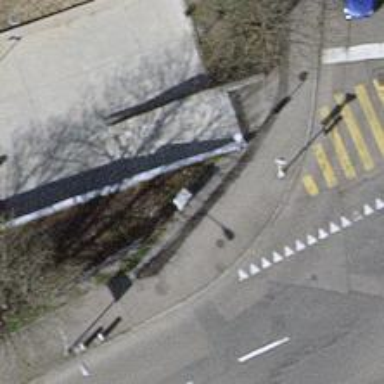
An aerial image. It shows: Street cabinet meant for power infrastructure.